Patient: sex F, age 74
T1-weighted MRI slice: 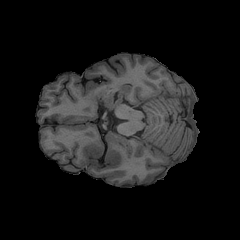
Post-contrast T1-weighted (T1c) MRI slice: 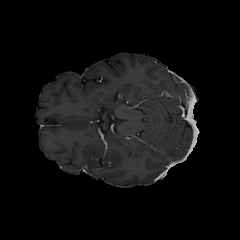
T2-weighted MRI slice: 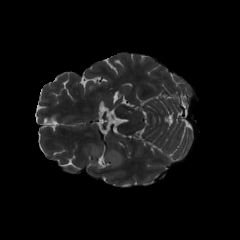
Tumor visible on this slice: yes
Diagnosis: Glioblastoma, IDH-wildtype
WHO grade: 4